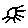
Label: sun